Question: I am trying to change the tick labels in a 'ggvis' plot. My data points are 'x = c(1,2,3)' and 'y = c(1,2,3)'. However, the following code results in tick labels which make no sense at all!
'''
library(dplyr)
library(ggvis)
data.frame(x = c(1,2,3), y = c(1,2,3) ) %>%
ggvis(~x,~y ) %>%
layer_lines() %>%
add_axis("x", properties=axis_props(
labels=list(angle=90, fontSize = 10, text = c("one","two","three" ) )
)
)
'''
gives:

I imagine that I have to format the ticks as well, or at least tell 'ggvis' which ticks to label?
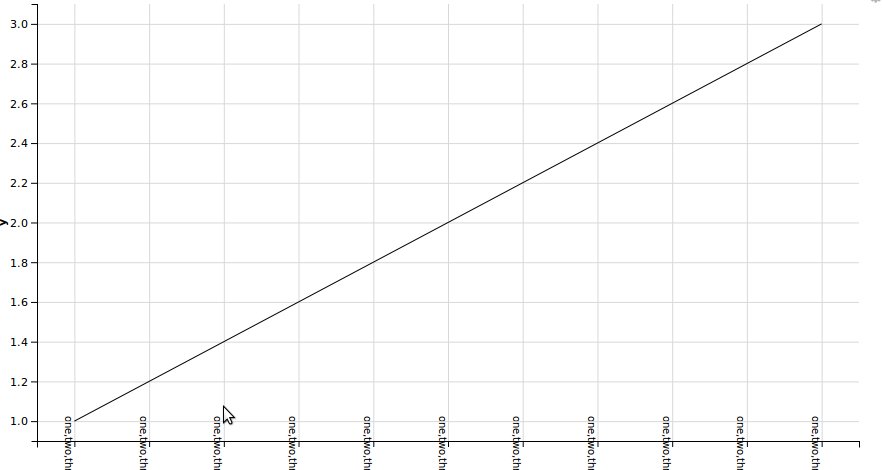
Answer: You are using the 'text' property in a manner.
'ggvis' itself only performs data binding and processing in R. It then "translates" the 'ggvis' object into the defined by 'vega.js', which builds on top of 'd3.js' to perform the actual rendering.
So, 'add_axis' is simply a thin wrapper in 'ggvis' for defining Axes properties in 'vega.js'. You can find more about this using <URL>.
You can pretty much see that the arguments you pass to 'add_axis()' function have a one-to-one mapping to the JSON specifications you would specify in 'vega.js'.
Therefore, 'properties=axis_props(...)' in 'ggvis' maps to the of <URL>.
The parameter will define, I'm quoting the document here,
> Optional mark property definitions for custom . The input object can include sub-objects for ticks (both major and minor), majorTicks, minorTicks, labels and axis (for the axis line).
Hence, the parameter is only supposed to change the , including the styling of 'labels', 'ticks', and the 'axis' lines.
Your code :
'''
properties=axis_props(labels=list(angle=90, fontSize = 10,
text = c("one","two","three"))
'''
can be abstracted as
'''
properties=axis_props(labels=list(...))
'''
which, based on our above discussion, is manipulating the of the axis 'labels'.
Each 'label' is simply a SVG '<text>' element, whose tweakable properties can be <URL>. And by modifying the of the axis label, you change the of x-axis labels.
In the end, it means that by specifying 'text = c("one","two","three")', you end up with manually '["one", "two", "three"]', which is joined to form the string 'one,two,three'.
---
### Solution
By default, 'ggvis' will determine axis properties for you, including
- -
This is how, without specifying 'add_axis("y", ...)', you end up with a nicely render y-axis.
But you can manually override the ticks by specifying the 'values' property in 'add_axis()' function.
For example,
'''
data.frame(x = c(1,2,3), y = c(1,2,3) ) %>%
ggvis(~x,~y ) %>%
layer_lines() %>%
add_axis("x",
value=c(1, 2, 3),
properties=axis_props(
labels=list(angle=90, fontSize = 10)))
'''
This gives us:

Closer, but not there yet, because the labels are numbers, not the strings you want.
Finally, in order to change the labels, we can simply change the data on the X-axis from numerics to factors, like:
'''
x <- factor(c(1,2,3), labels=c("one", "two", "three"))
data.frame(x = x, y = c(1,2,3) ) %>%
ggvis(~x,~y ) %>%
layer_lines() %>%
add_axis("x", values=x,
properties=axis_props(labels=list(angle=90, fontSize = 10)))
'''
which will give you